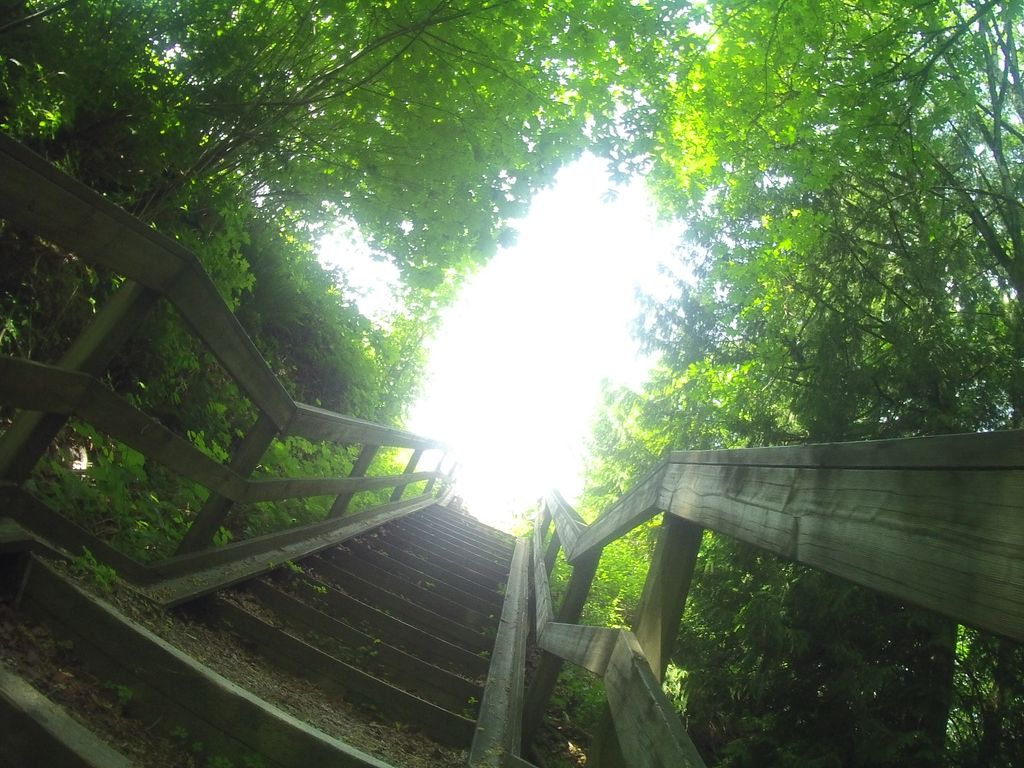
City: vancouver